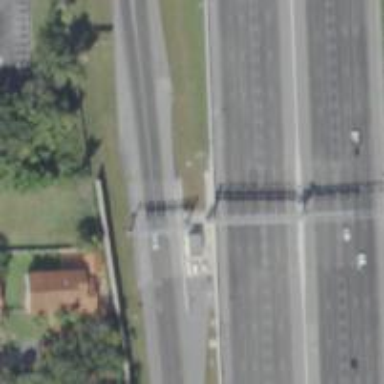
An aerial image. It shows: Toll gantry on the road.